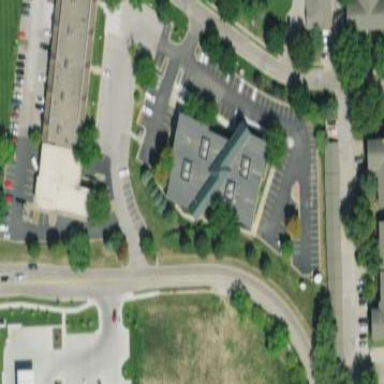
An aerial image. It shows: Office building.